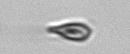
Label: Cryptophyta